RGB frame:
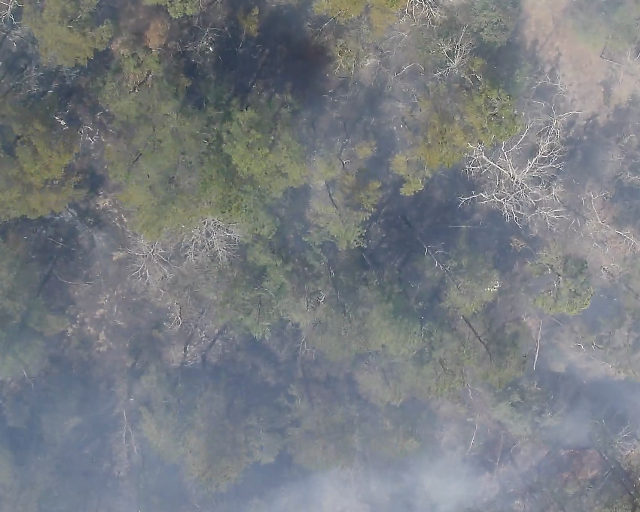
Thermal frame:
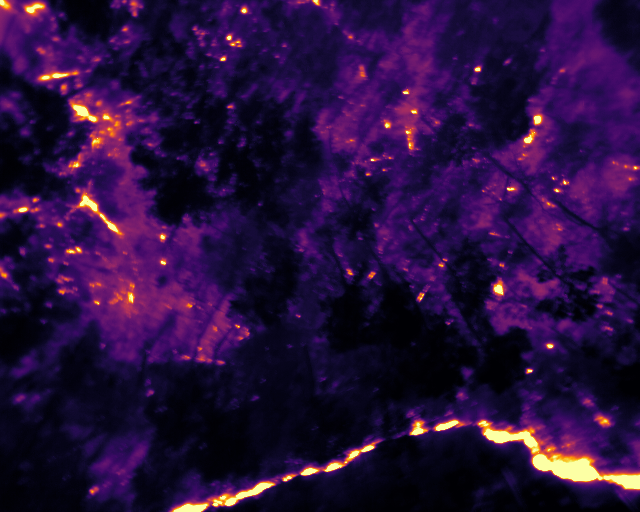
Captured: 2026-02-26 03:42:57
Pixels at or above 80 °C: 4634 (fraction of frame: 0.01414)